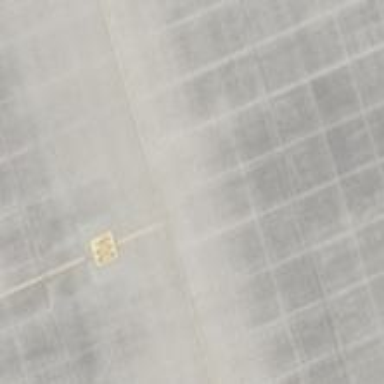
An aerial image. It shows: Parking position at the airport with concrete surface.